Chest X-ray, AP view. Patient: 73 years old, sex M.
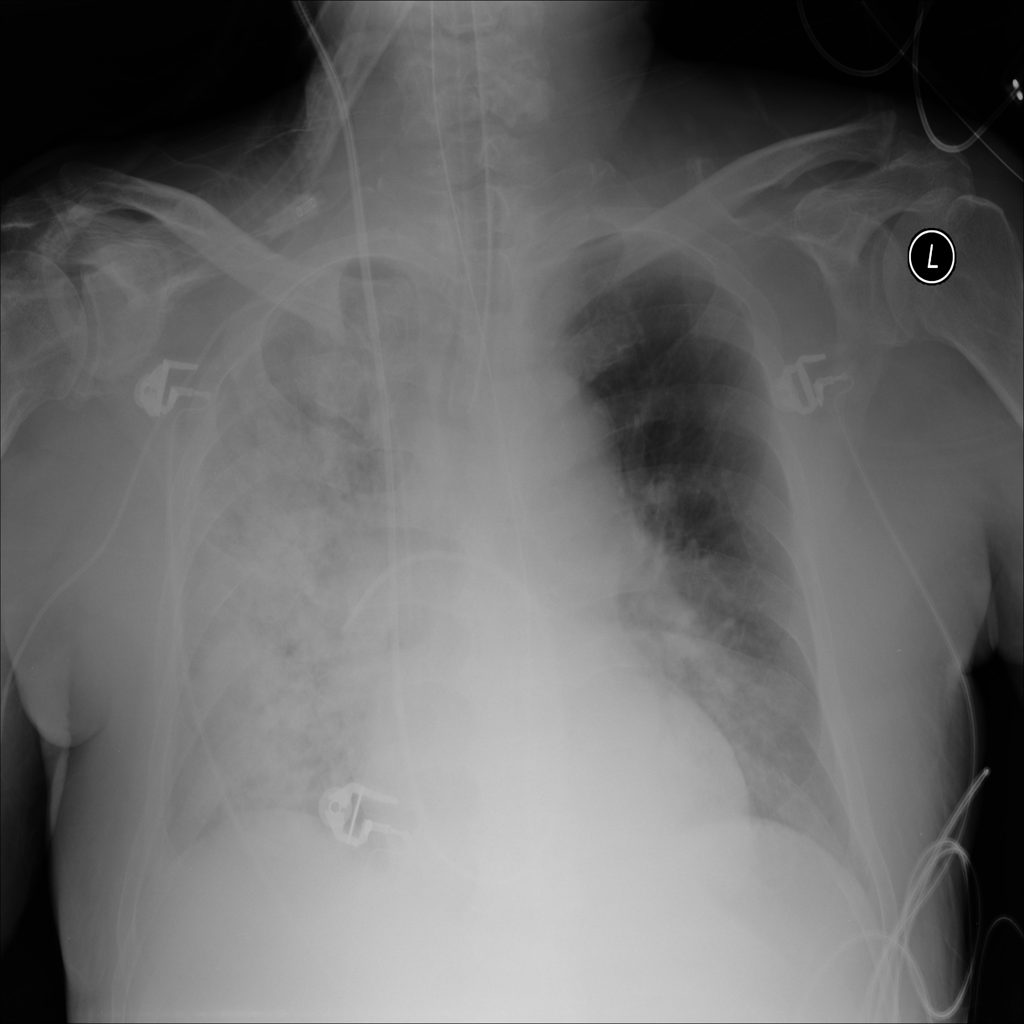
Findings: No Finding